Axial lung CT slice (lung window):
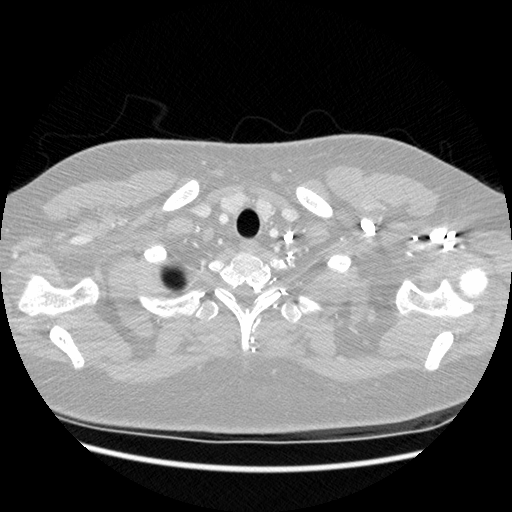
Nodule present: no